Breast ultrasound image
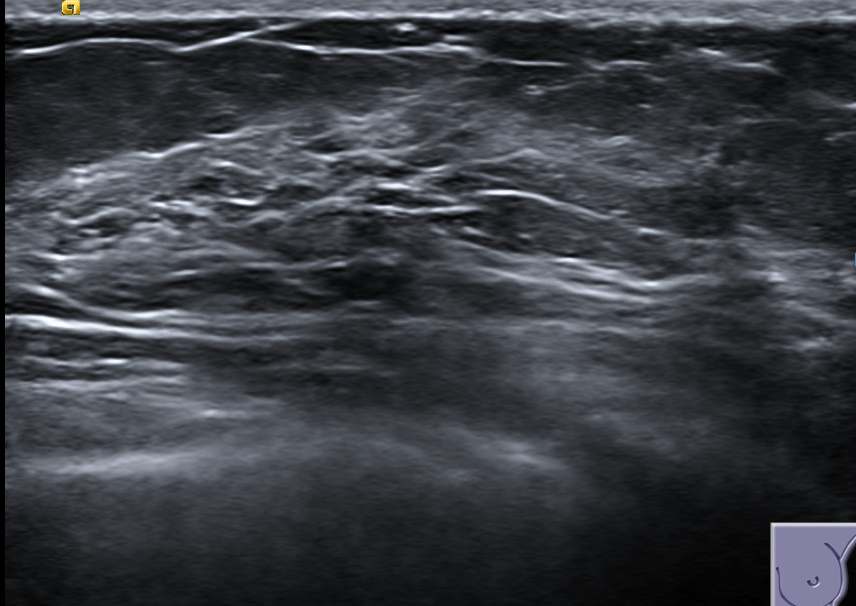
Diagnosis: normal